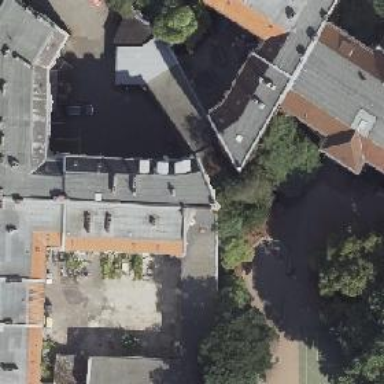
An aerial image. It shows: Group of garages.